Interaction volume radius: 10 \u00c5
Interaction volume height: 35 \u00c5
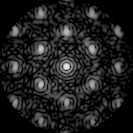
Disorder parameter: 0.3434